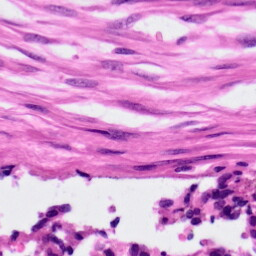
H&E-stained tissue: Ovarian